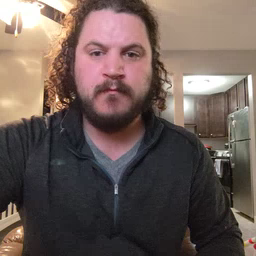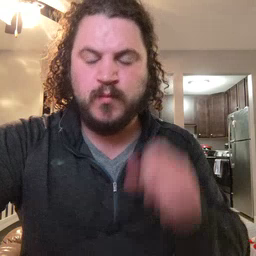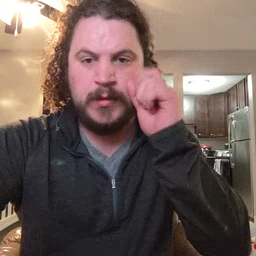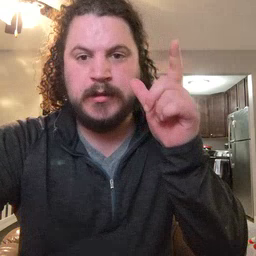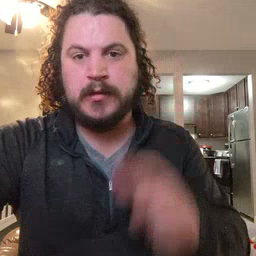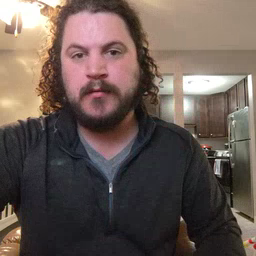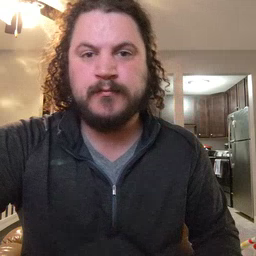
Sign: awake